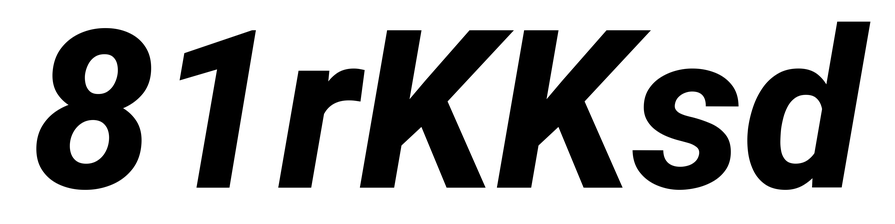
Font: Roboto-Italic_ExtraBold_Italic